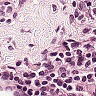
Metastatic tissue present: no